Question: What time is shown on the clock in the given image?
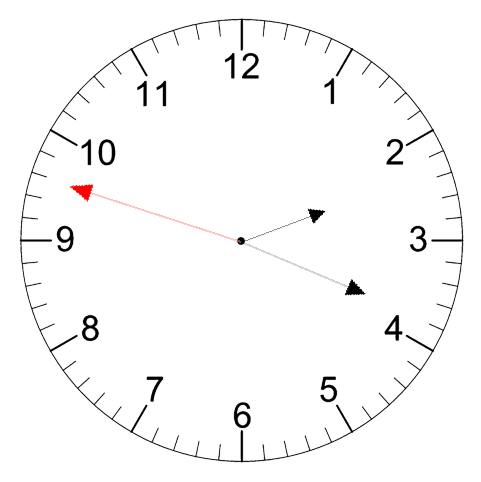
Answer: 02:18:48